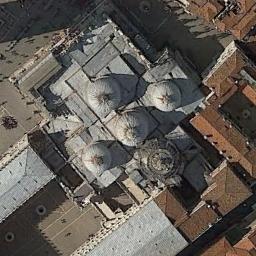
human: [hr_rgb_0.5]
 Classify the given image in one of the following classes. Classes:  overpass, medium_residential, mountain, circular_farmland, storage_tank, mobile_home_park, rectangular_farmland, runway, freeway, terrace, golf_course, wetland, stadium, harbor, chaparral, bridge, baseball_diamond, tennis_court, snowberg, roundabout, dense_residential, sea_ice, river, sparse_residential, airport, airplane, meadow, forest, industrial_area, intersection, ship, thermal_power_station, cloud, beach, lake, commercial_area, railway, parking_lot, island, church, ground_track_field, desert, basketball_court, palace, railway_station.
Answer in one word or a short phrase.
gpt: palace